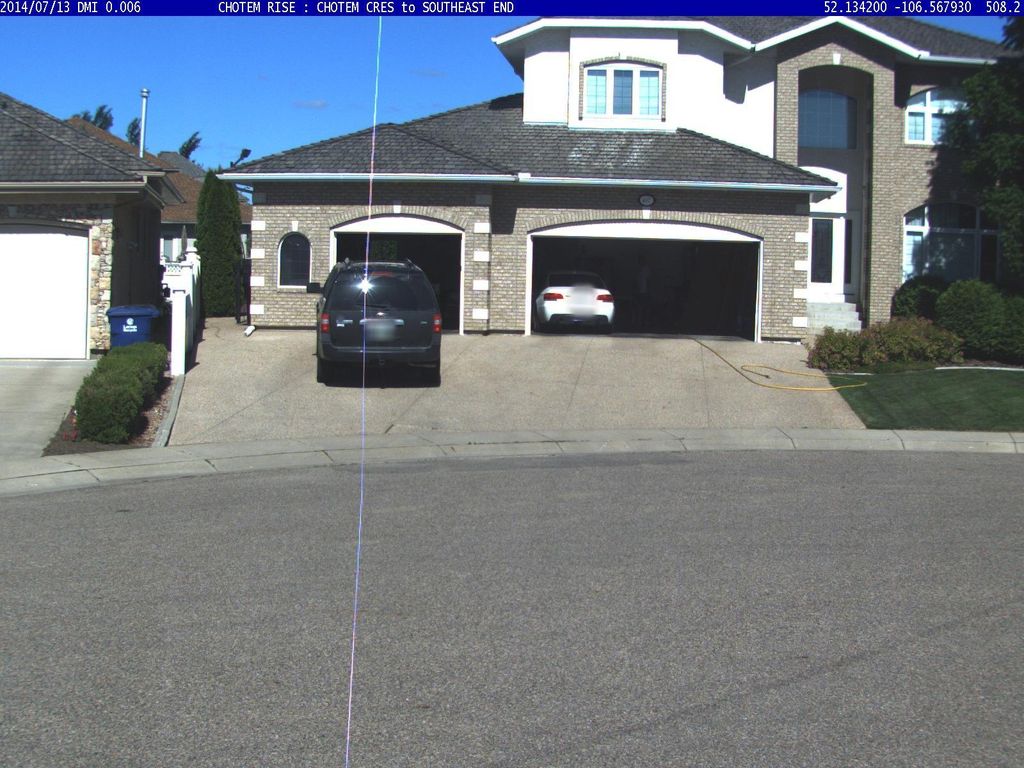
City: saskatoon